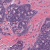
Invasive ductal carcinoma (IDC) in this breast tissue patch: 1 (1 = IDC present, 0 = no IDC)